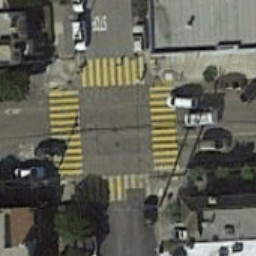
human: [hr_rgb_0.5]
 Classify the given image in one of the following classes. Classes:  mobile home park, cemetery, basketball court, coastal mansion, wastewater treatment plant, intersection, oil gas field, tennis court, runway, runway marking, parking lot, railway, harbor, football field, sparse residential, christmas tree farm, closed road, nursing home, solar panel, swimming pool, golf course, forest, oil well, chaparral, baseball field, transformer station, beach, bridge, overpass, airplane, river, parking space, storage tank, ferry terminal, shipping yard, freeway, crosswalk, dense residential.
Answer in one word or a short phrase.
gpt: crosswalk